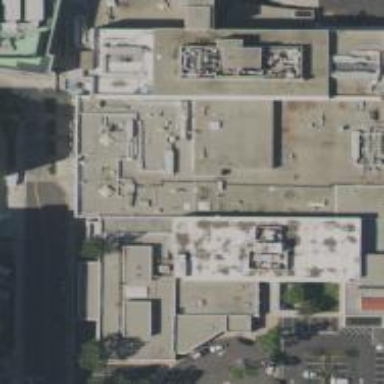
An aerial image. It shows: Hospital building.